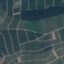
Land use / land cover class: PermanentCrop